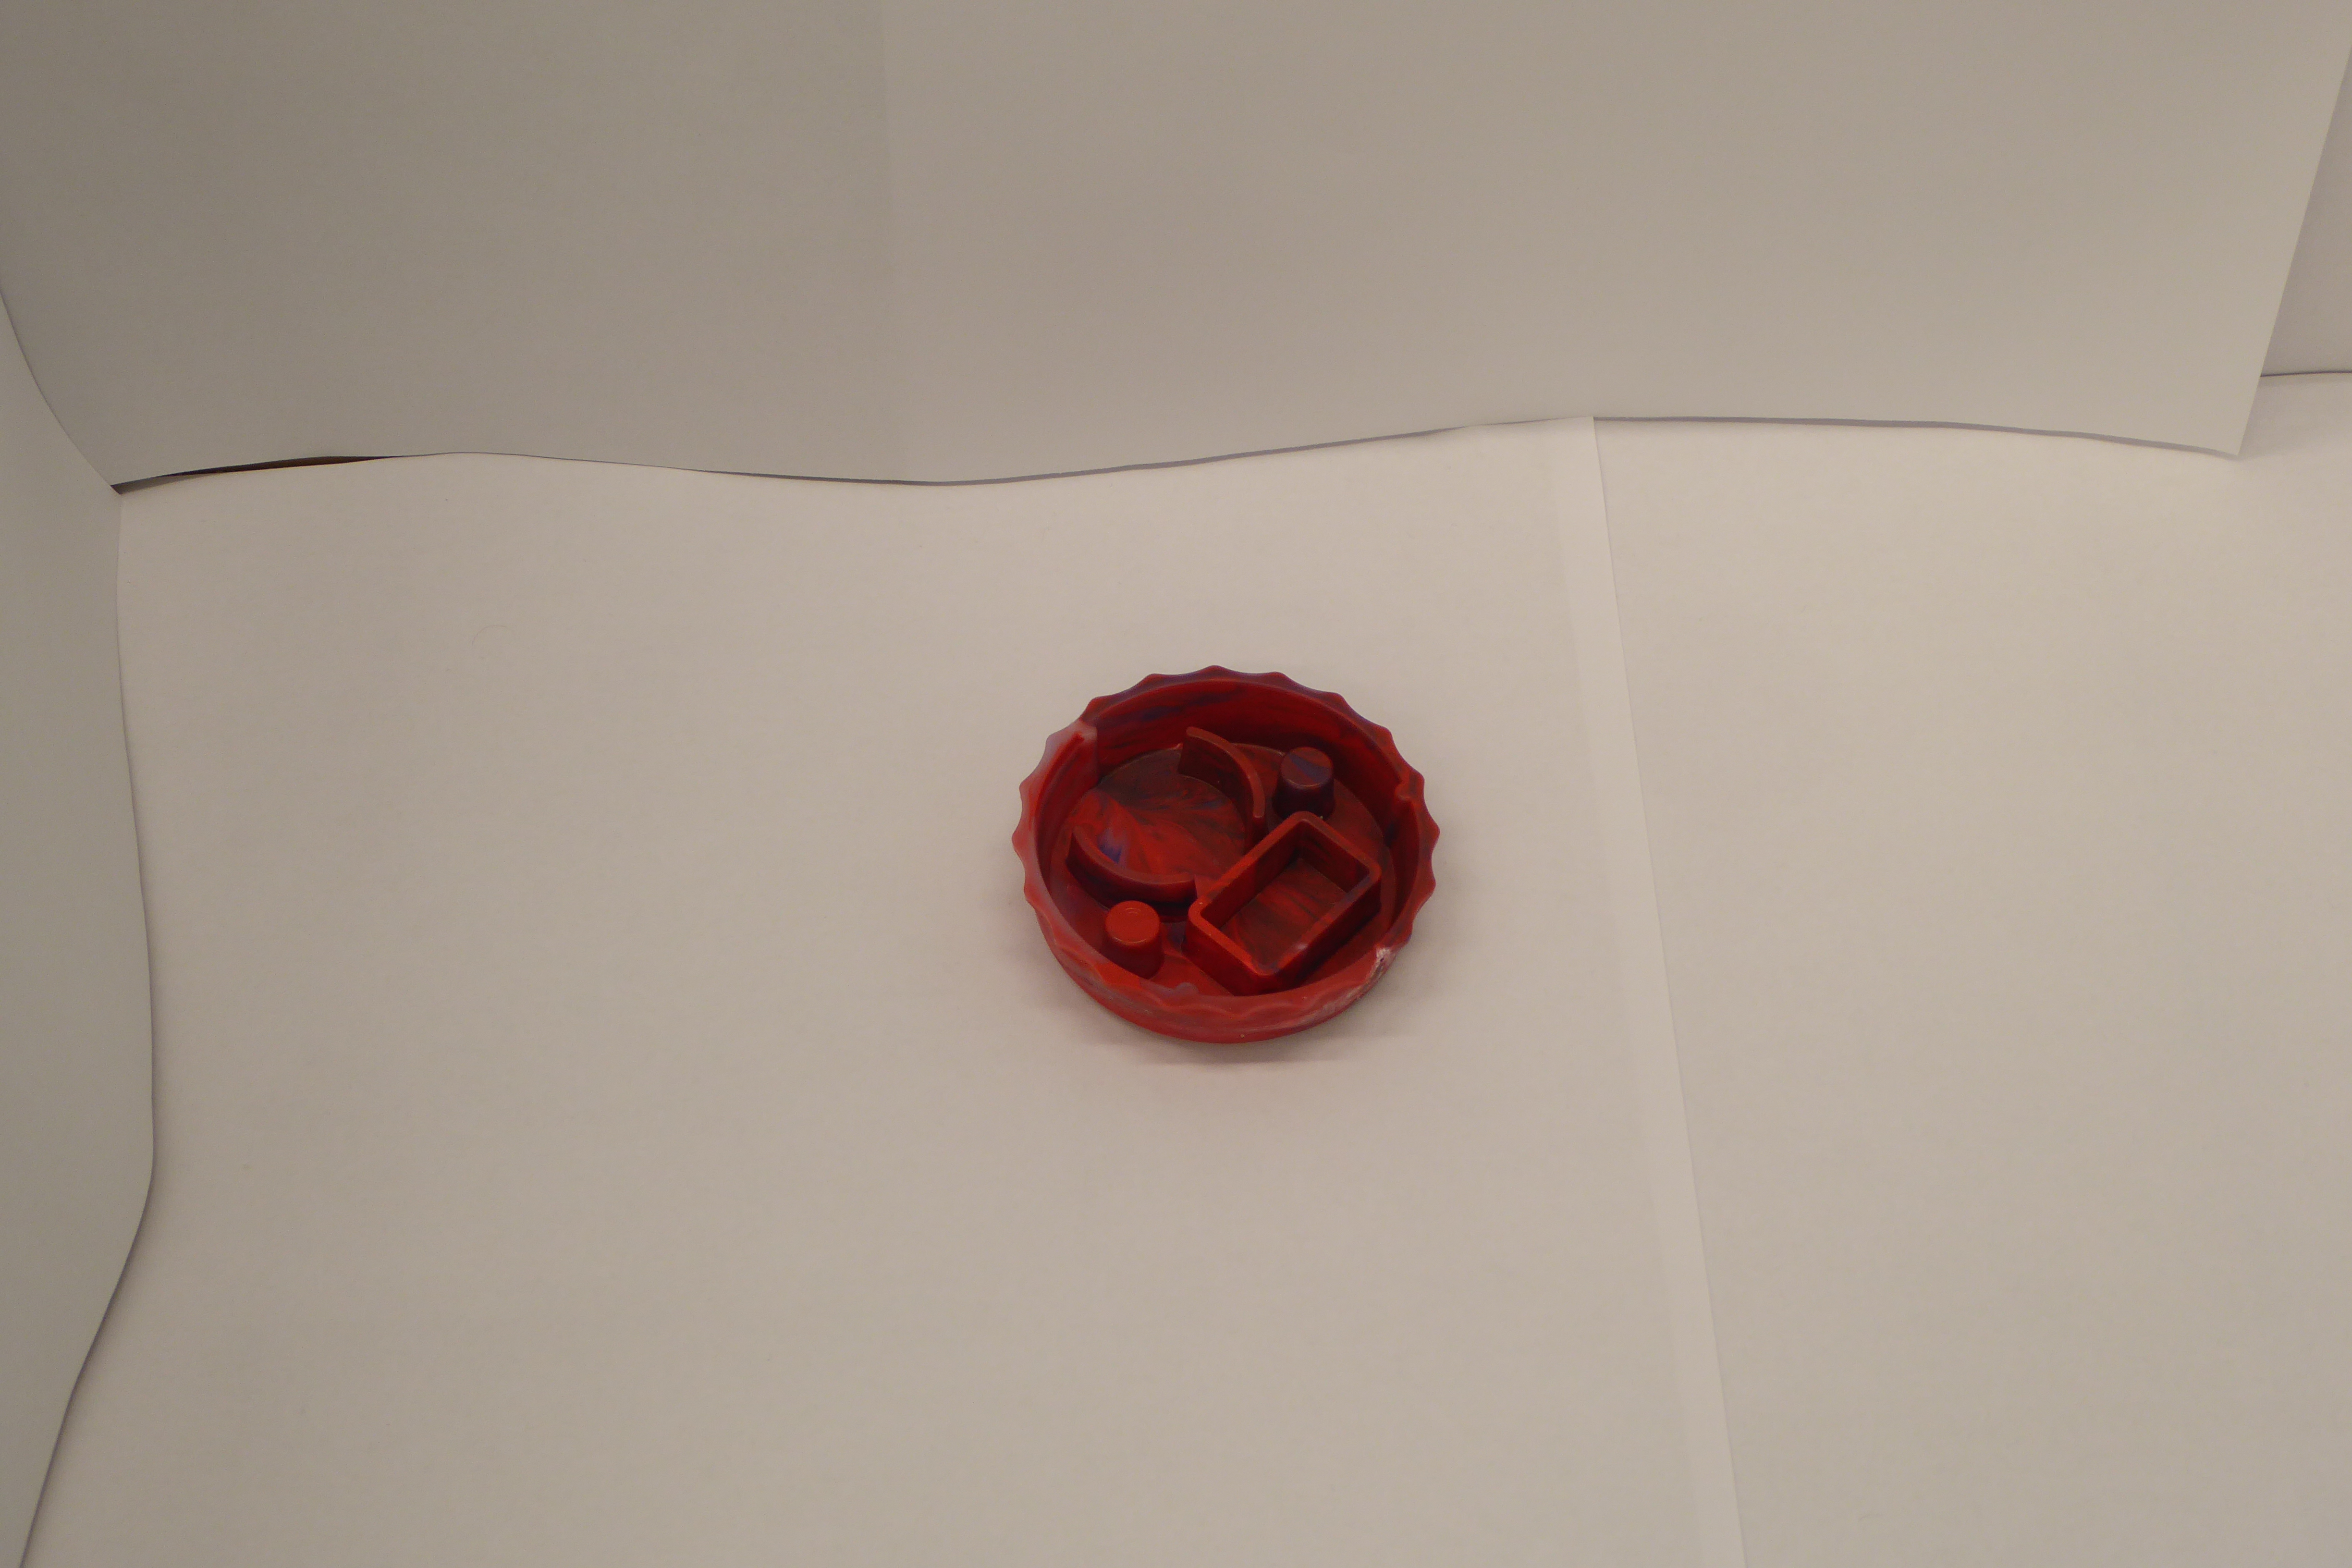
Label: Bottle Opener - Cover